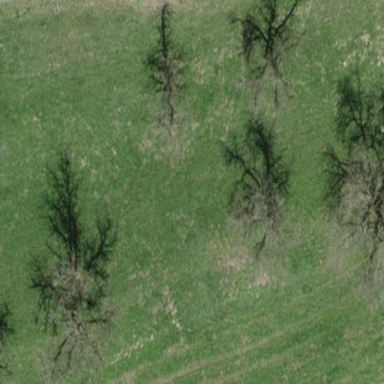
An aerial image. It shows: Orchard.